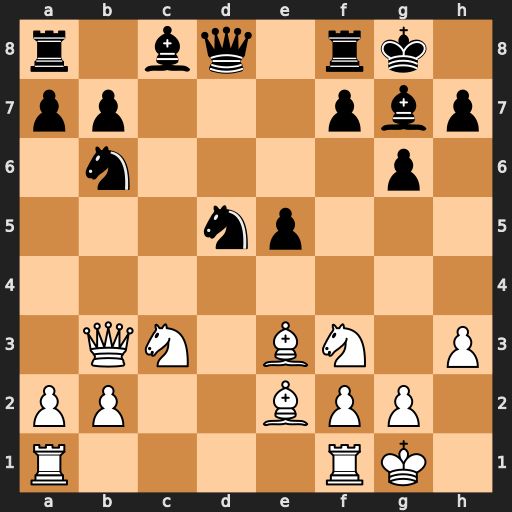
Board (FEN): r1bq1rk1/pp3pbp/1n4p1/3np3/8/1QN1BN1P/PP2BPP1/R4RK1
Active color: w
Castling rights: -
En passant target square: -
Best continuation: Nxd5 Qxd5 Bxb6 Qxb3 axb3